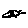
Label: car